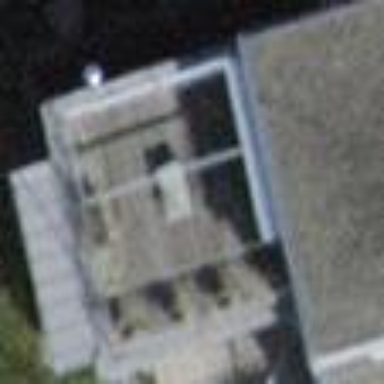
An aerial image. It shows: Balcony as part of building.